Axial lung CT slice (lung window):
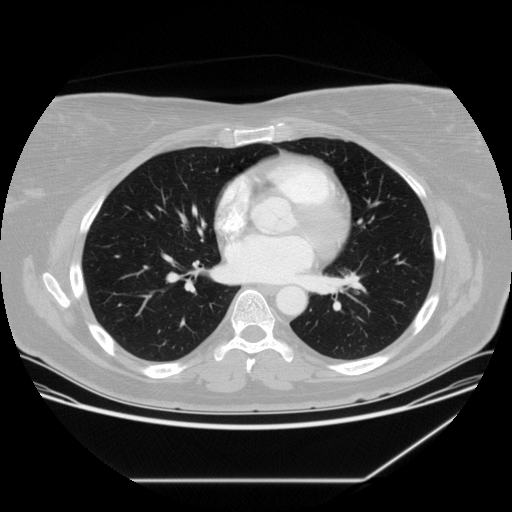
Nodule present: no